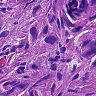
Metastatic tissue present: yes